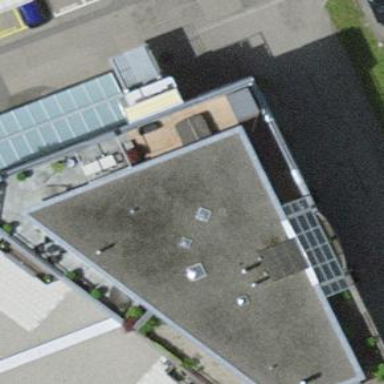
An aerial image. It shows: Commercial building.